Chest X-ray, PA view. Patient: 30 years old, sex F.
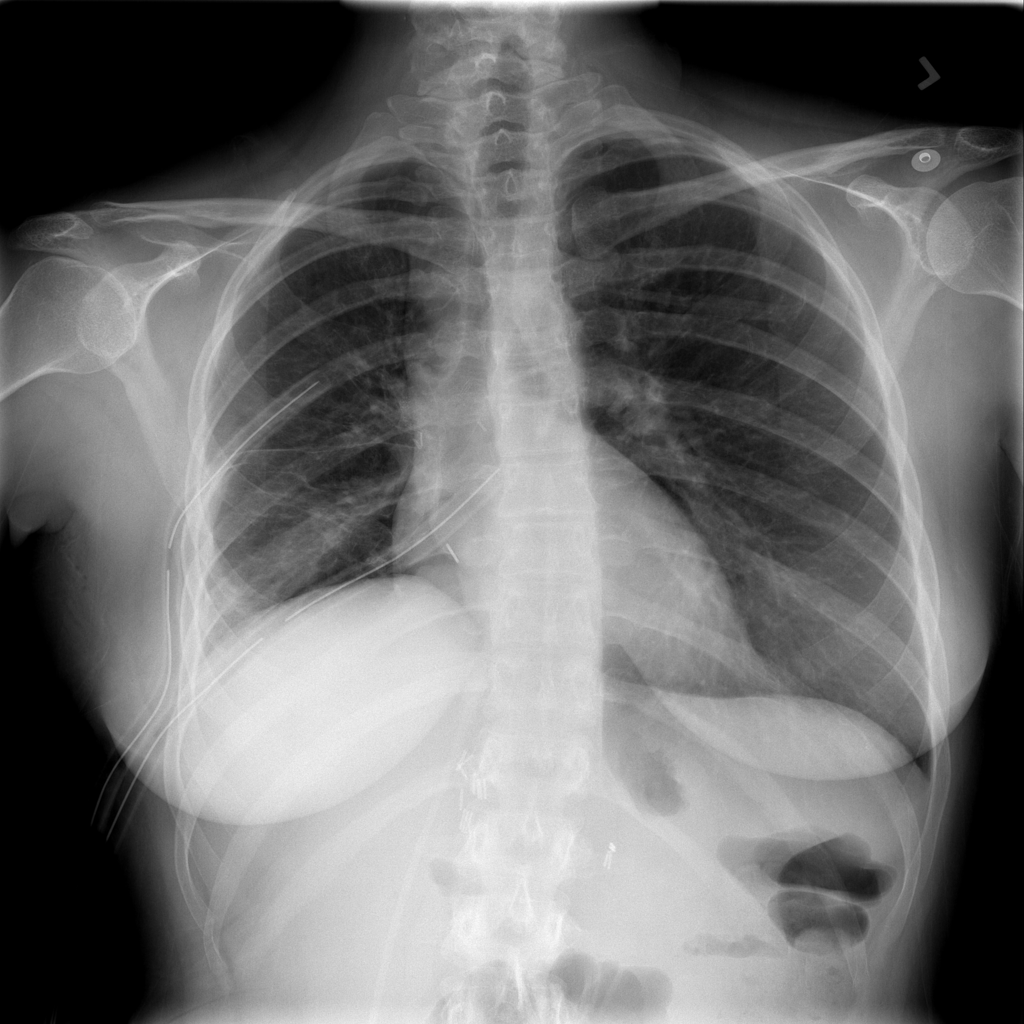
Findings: Pneumothorax